Question: I'm trying to track down where exactly the fragment and vertex shaders are being set after creating a Three.js material, with little luck. Using the ParticleSystemMaterial, I have
'''
material = new THREE.ParticleSystemMaterial();
console.log(material);
'''
Looking at the developer console in Firefox, I can see 'fragmentShader' and 'vertexShader' both set with default values:

However, I'm curious where these values are coming from. Tracing back from the source code from <URL>, but nothing in either source codes seems to indicate this being done at all.
Does anyone have any idea about this?
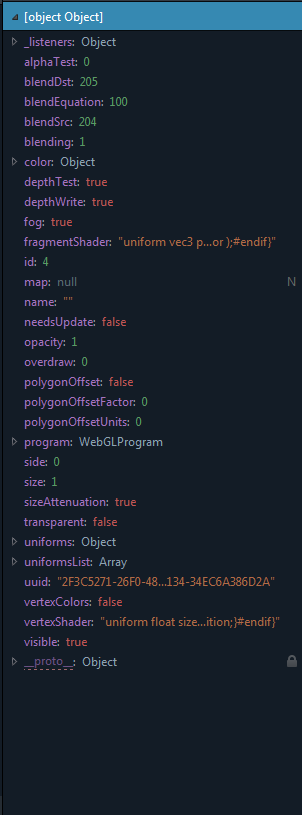
Answer: The shader for 'ParticleSystemMaterial' is 'THREE.ShaderLib[ 'particle_basic' ]', and it can be found in the source files 'ShaderLib.js' and 'ShaderChunk.js'.
The material-to-shader assignments can be found in the method 'WebGLRenderer.initMaterial()' in 'WebGLRenderer.js'.
three.js. r.67
Note: 'PaticleSystem' is being renamed to 'PointCloud', and 'PaticleSystemMaterial' is being renamed to 'PointCloudMaterial' in r.68dev.